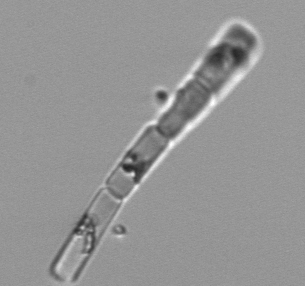
Label: Guinardia_delicatula